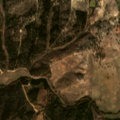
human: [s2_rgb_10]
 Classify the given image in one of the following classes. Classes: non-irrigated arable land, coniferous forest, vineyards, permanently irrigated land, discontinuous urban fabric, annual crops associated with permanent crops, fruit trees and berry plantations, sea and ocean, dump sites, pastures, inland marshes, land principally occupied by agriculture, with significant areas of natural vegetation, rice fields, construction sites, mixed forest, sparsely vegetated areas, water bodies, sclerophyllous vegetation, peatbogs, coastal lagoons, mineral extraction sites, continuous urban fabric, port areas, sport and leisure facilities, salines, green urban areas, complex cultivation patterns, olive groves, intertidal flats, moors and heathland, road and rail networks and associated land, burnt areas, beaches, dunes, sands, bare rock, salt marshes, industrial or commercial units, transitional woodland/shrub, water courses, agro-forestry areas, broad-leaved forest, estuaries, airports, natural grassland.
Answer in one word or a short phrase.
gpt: non-irrigated arable land, agro-forestry areas, broad-leaved forest, transitional woodland/shrub